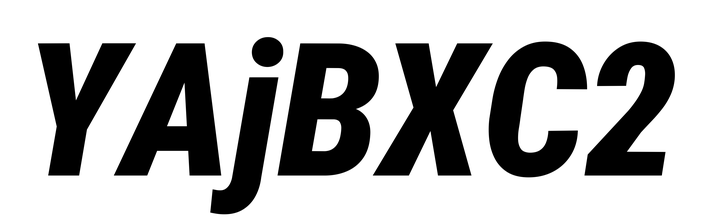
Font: Roboto-Italic_Condensed_Black_Italic